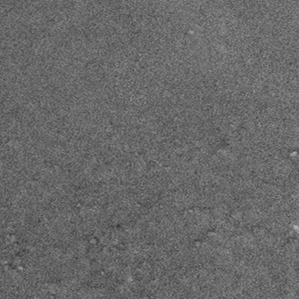
Label: frost